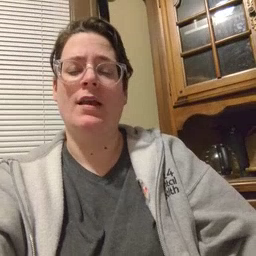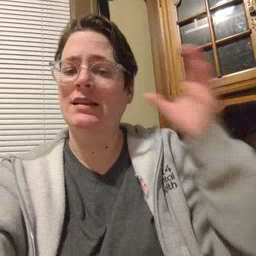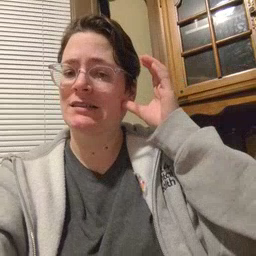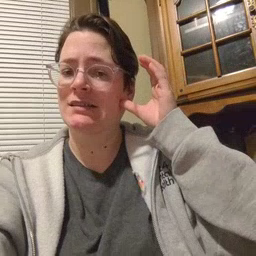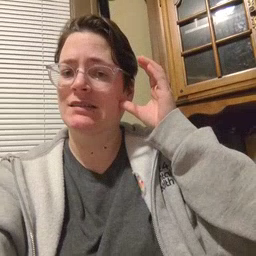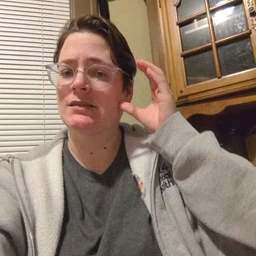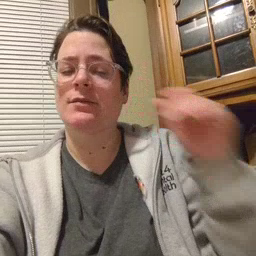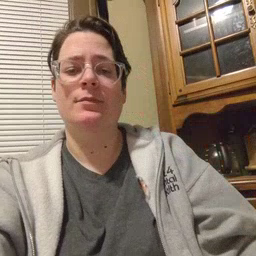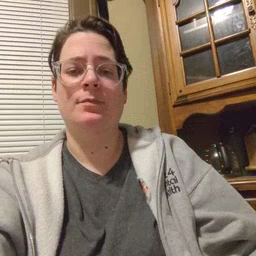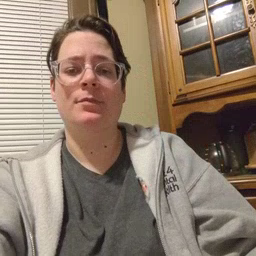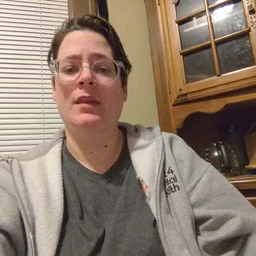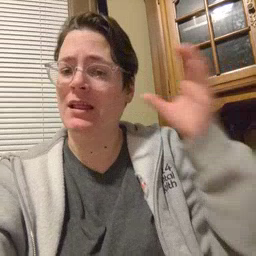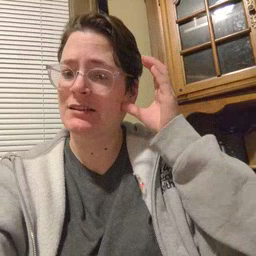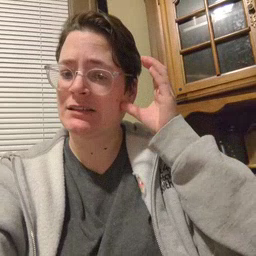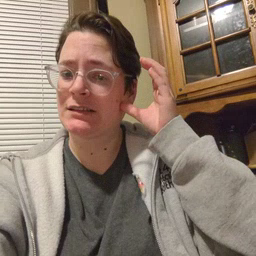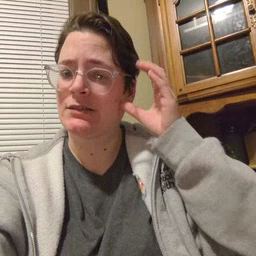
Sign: listen